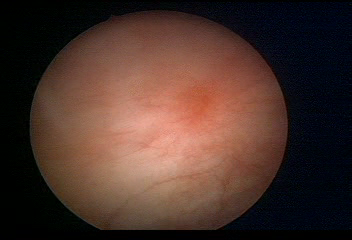
Modality: WLC
Class: Normal mucosa
Bladder cancer association: No